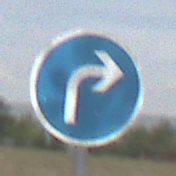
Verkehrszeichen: VorgeschriebeneFahrtrichtungRechts
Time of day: Midday
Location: Outdoor (Nature)
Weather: PartlyCloudy
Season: NotSpecified
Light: Natural